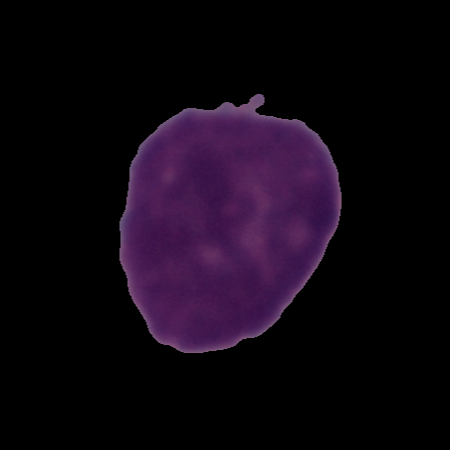
Label: cancer